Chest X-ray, AP view. Patient: 30 years old, sex M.
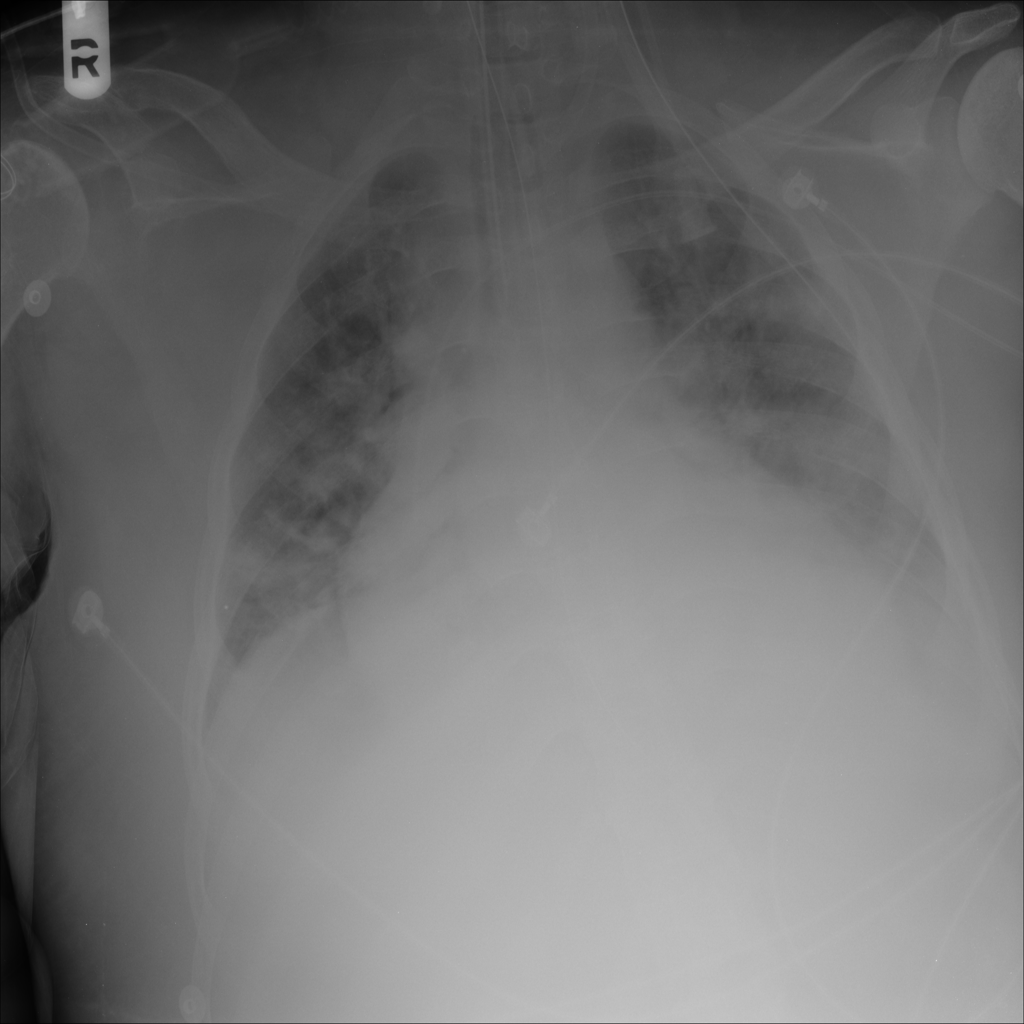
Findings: Cardiomegaly, Effusion